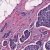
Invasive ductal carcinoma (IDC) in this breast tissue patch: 1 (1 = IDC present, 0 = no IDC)